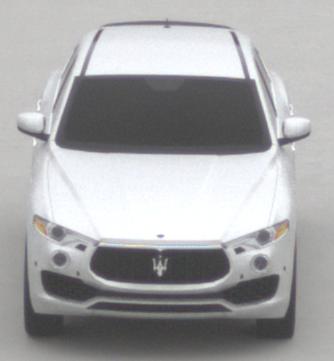
Make: Maserati
Model: Levante GT Hybrid
Detailed model: Levante
Model produced from: 2021/07
Model produced until: 2022/10
Doors: 4
Color: white
Road condition: dry road
Daytime: midday
Contrast: low contrast